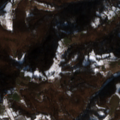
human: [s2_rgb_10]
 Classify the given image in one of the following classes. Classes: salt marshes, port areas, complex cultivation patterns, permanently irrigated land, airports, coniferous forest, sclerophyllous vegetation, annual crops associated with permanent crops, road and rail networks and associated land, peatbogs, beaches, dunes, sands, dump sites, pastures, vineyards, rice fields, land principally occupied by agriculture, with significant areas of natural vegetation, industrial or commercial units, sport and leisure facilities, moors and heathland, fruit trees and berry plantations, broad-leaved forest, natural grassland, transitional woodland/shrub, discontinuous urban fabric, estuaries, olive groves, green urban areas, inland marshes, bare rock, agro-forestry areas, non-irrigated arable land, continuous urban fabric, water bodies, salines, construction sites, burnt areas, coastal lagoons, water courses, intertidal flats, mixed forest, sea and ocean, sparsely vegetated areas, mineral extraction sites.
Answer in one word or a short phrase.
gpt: complex cultivation patterns, land principally occupied by agriculture, with significant areas of natural vegetation, broad-leaved forest